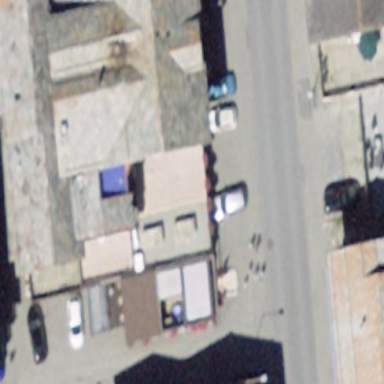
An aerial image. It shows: Hotel building.